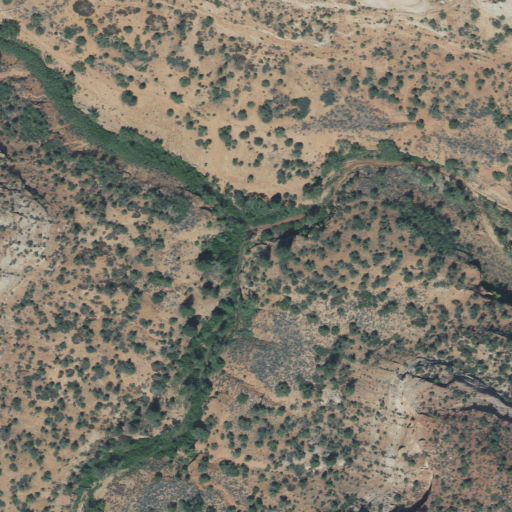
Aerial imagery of valley in Utah named Water Canyon containing shrub and evergreen forest